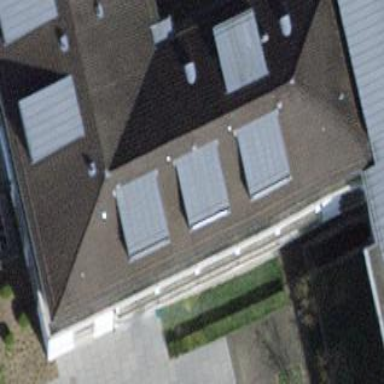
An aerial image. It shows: Building with hipped roof section.